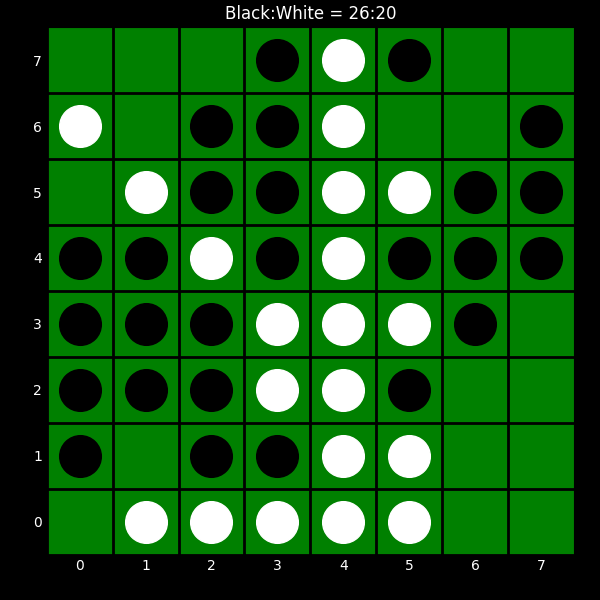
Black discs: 26
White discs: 20